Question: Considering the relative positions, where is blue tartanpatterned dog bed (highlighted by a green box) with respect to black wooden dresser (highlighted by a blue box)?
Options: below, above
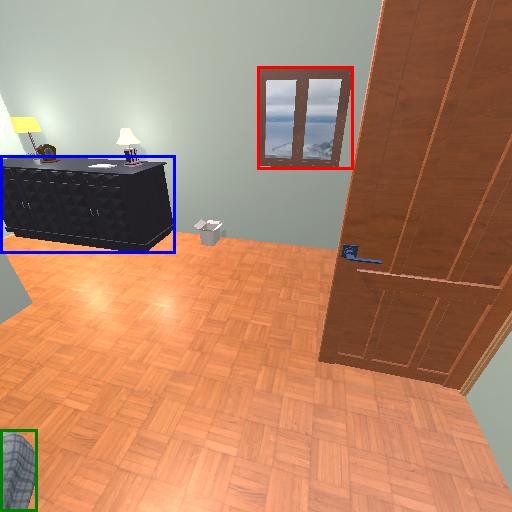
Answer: below